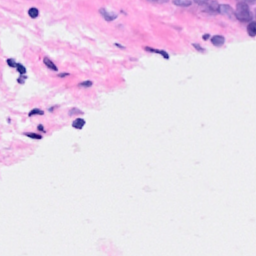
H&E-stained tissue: Breast